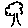
Label: tree